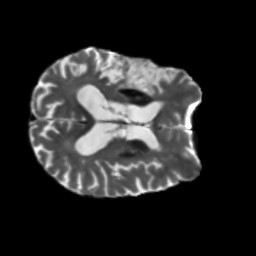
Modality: T2w
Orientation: axial
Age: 71
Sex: male
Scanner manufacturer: siemens
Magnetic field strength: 3 T
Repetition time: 5.47 s
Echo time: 0.0854 s